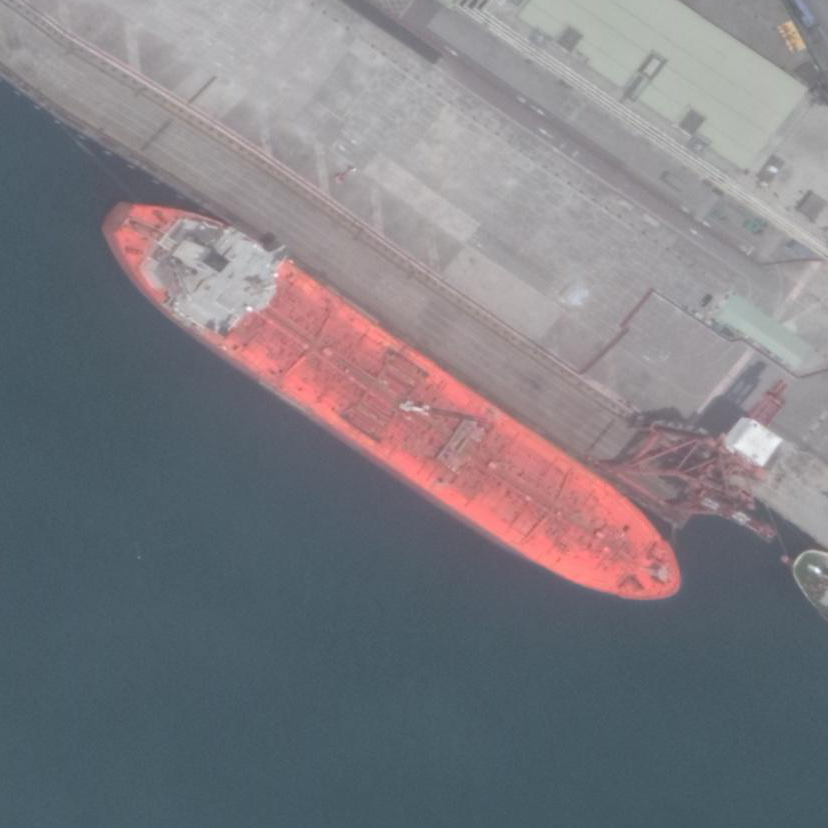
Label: civil